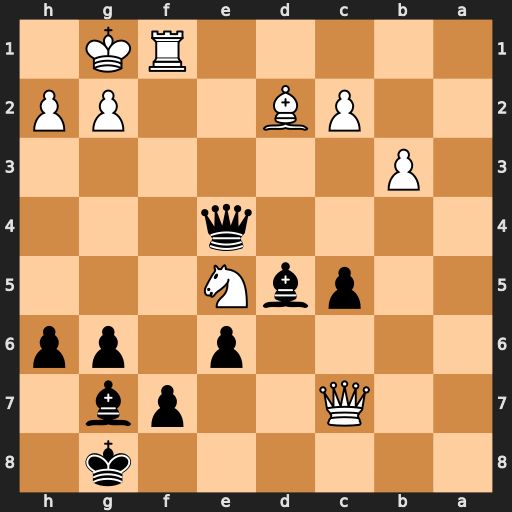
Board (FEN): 6k1/2Q2pb1/4p1pp/2pbN3/4q3/1P6/2PB2PP/5RK1
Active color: b
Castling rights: -
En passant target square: -
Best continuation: Qxg2#